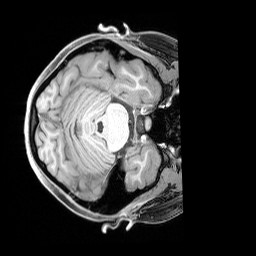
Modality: T1w
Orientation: axial
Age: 21
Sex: female
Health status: healthy
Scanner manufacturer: siemens
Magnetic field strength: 3 T
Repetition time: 1.65 s
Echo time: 0.00182 s